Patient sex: M
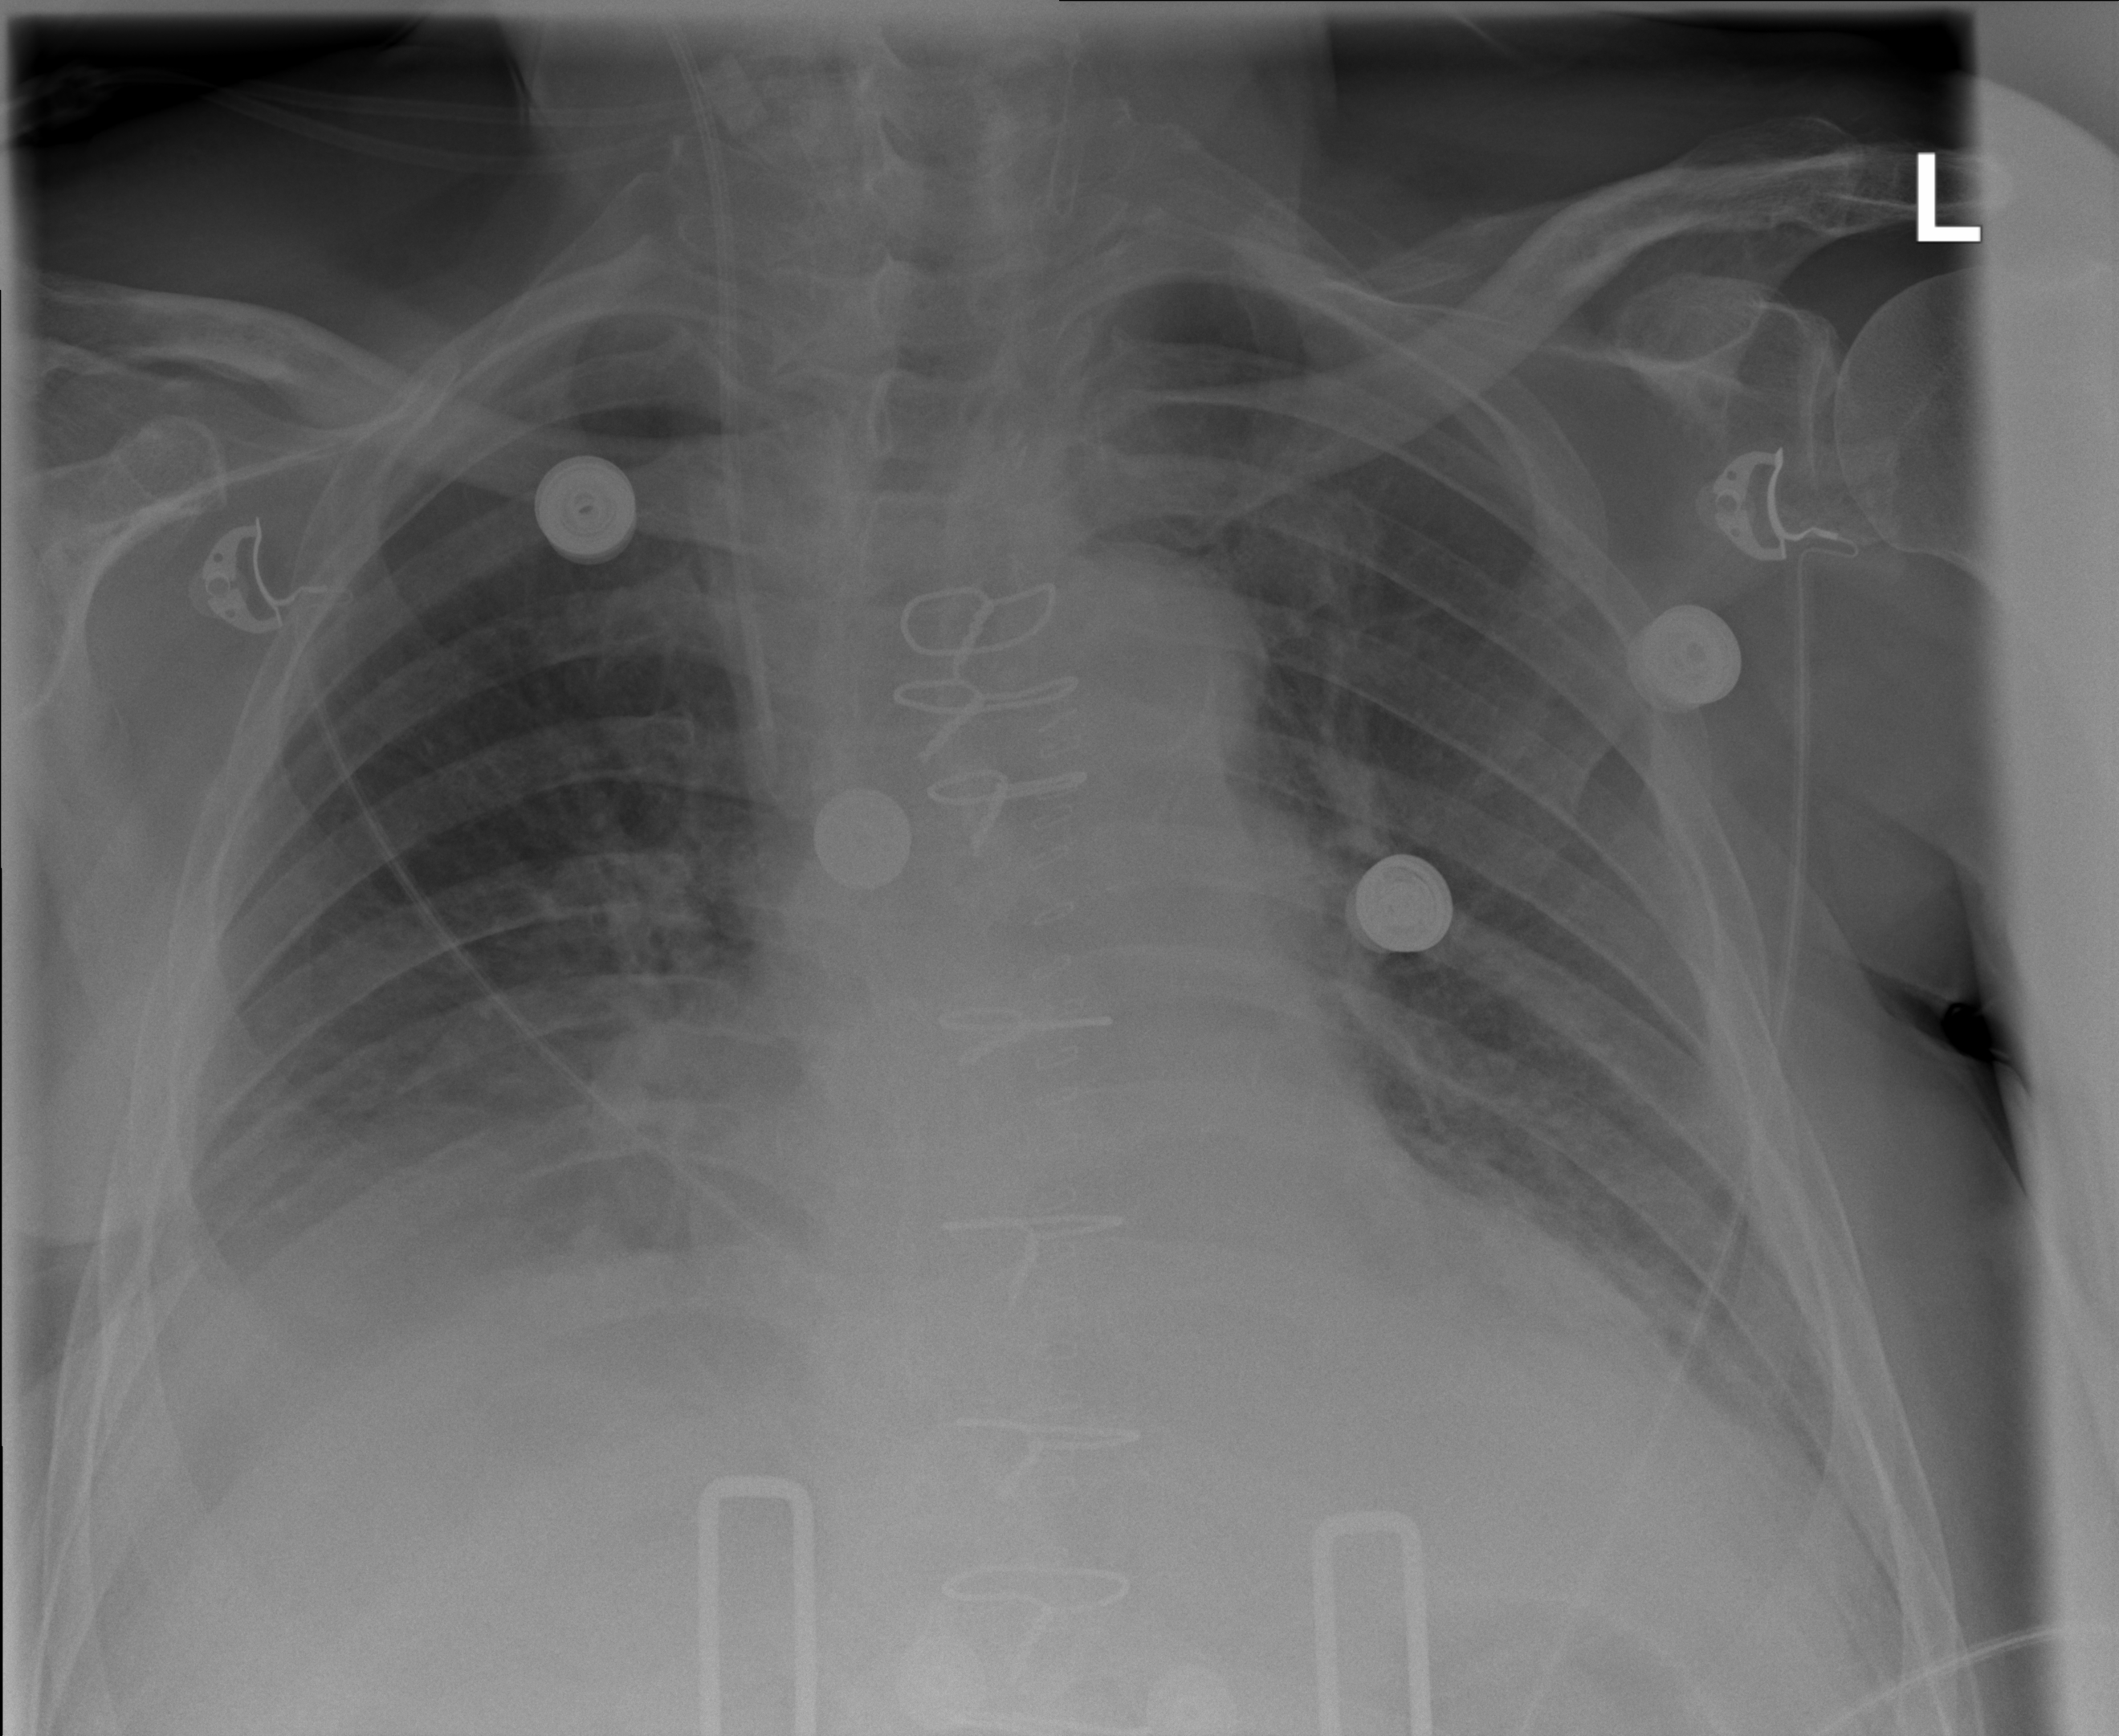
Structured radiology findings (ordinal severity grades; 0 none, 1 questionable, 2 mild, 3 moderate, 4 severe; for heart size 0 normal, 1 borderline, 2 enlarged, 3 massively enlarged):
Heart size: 1
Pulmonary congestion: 1
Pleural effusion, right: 3
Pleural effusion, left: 2
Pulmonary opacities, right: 0
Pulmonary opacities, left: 0
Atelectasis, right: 3
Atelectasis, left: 2